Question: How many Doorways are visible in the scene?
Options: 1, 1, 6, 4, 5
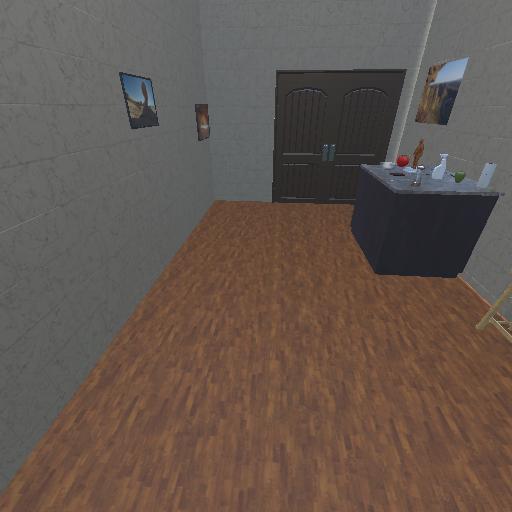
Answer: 1